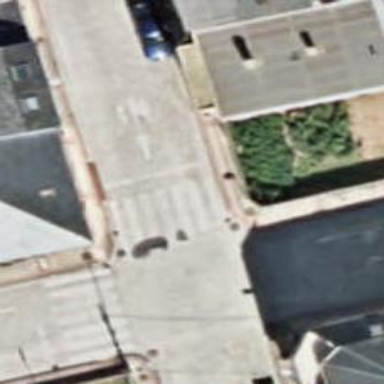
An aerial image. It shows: Zebra crossing on the road.